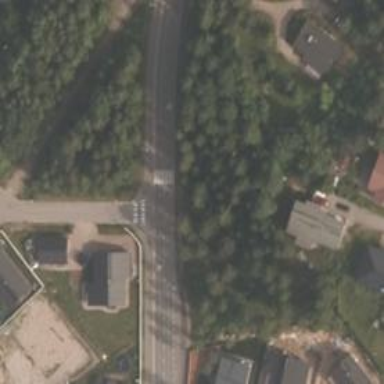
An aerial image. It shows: Uncontrolled road crossing.